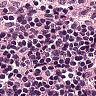
Metastatic tissue present: no